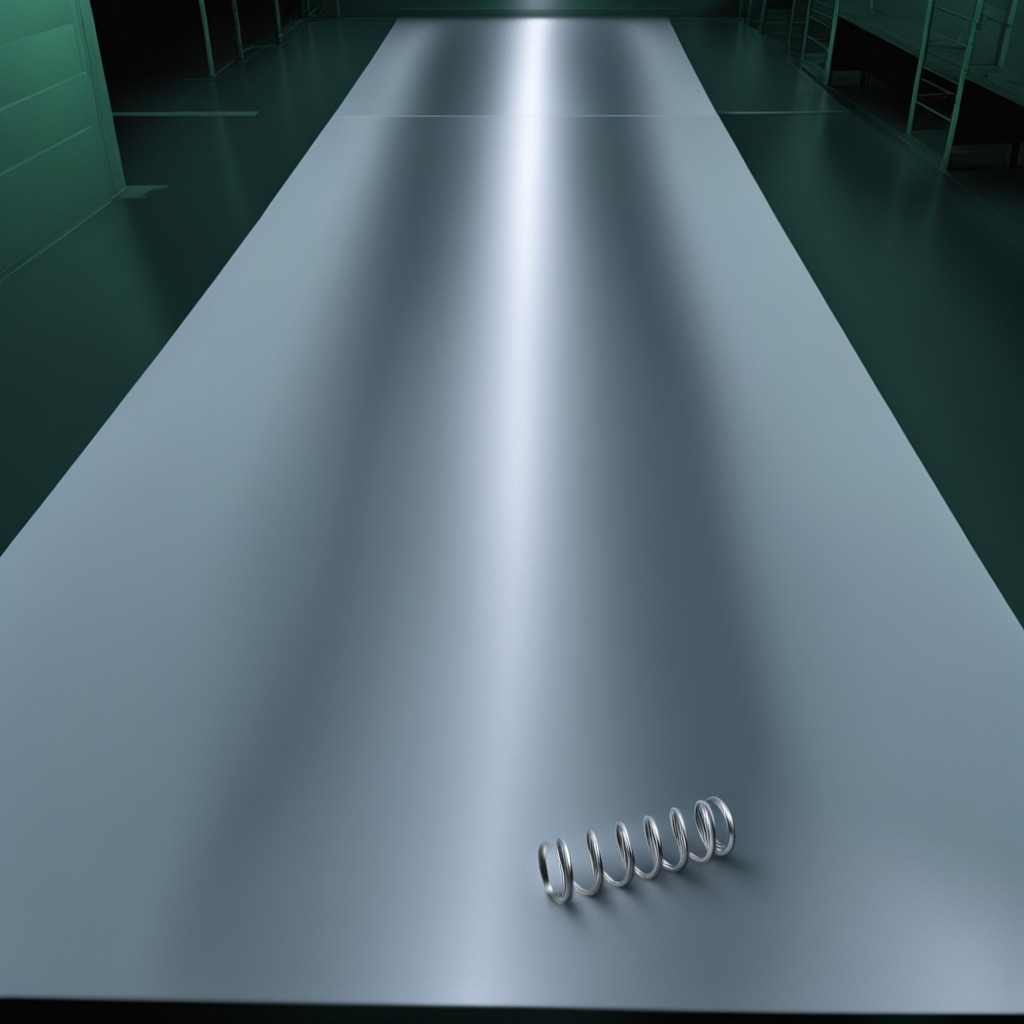
A coiled metal spring lies on the clean empty table in a railway signal maintenance room.